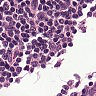
Metastatic tissue present: no